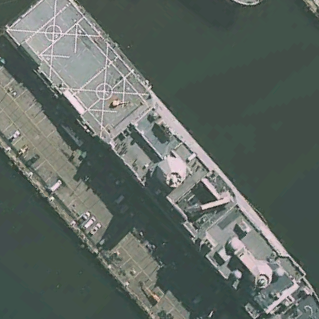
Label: combat